Question: I'm working on an app using Flask framework with Jinja2 templating and i noticed Chrome browser is randomly inserting quotation marks with several whitespaces inside html. It doesn't happen on every page, and at this point i have no idea what might be causing it. Here's how it looks like:
. Can this be caused by templating engine?
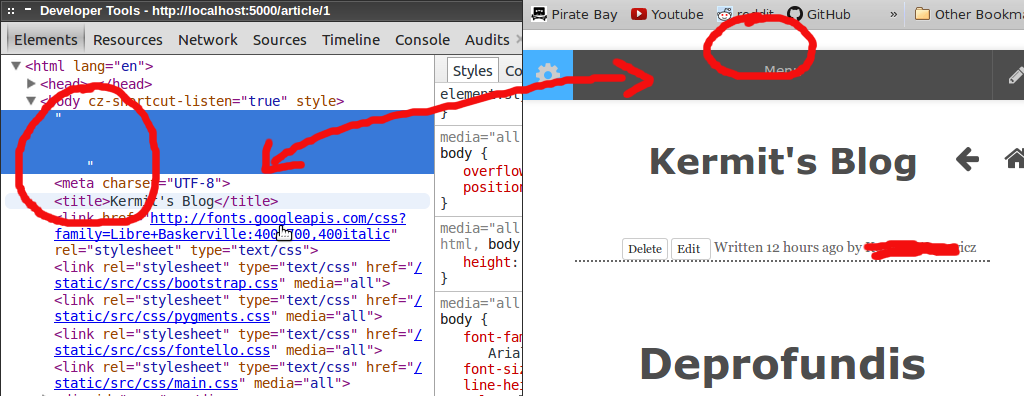
Answer: > can this be caused by templating engine?
. In jinja, if you want to remove whitespace, put a '-' inside your template directives. e.g.:
'''
{%- if foo -%}
something
{%- endif -%}
'''
Consider the difference between:
'''
{% set foo=false %}
<div>
{%- if foo -%}
something
{%- endif -%}
</div>
<div>
{% if foo %}
something
{% endif %}
</div>
'''
In one case, your div will have whitespace in it and in the other case it won't.